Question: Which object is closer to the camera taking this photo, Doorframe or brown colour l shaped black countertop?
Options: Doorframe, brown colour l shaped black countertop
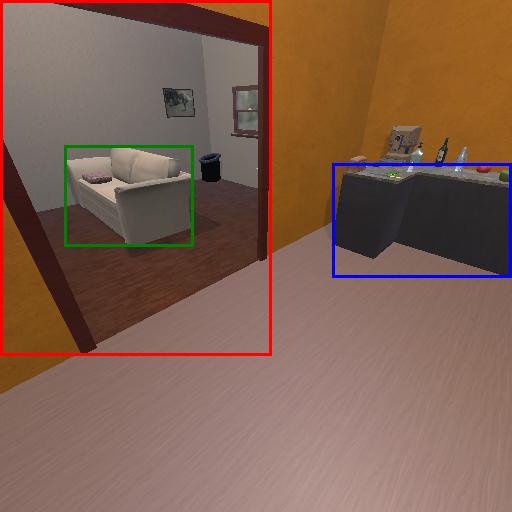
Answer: Doorframe